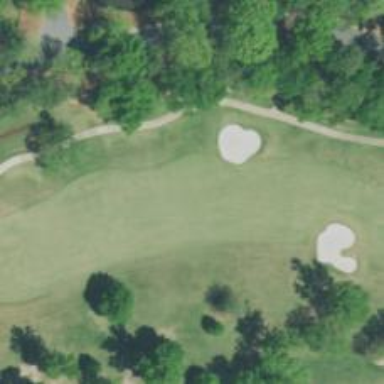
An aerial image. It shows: View of golf hole.